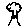
Label: tree